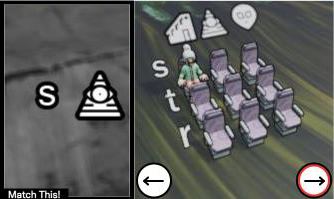
Task: seats
Answer: no